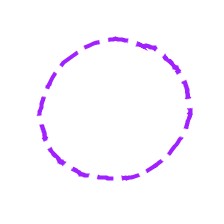
Shape: circle